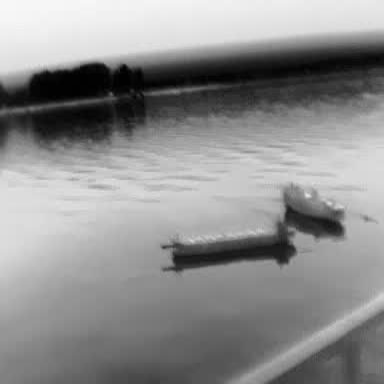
There is a liner in the infrared image.